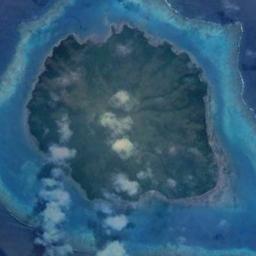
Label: island